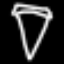
Label: diamond